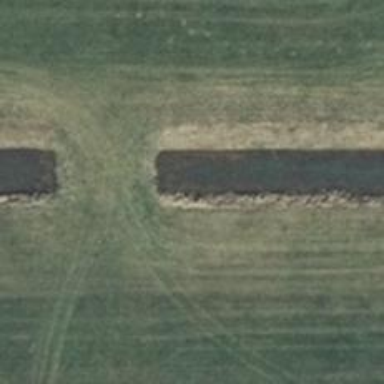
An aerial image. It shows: Culvert tunnel.